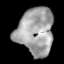
Tissue: lung
Cell type: Epithelial cells
Senescence score: 0.1716
Nuclear area (px): 1664
Mean DAPI intensity: 162.957